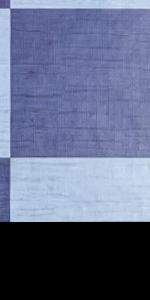
Label: Empty